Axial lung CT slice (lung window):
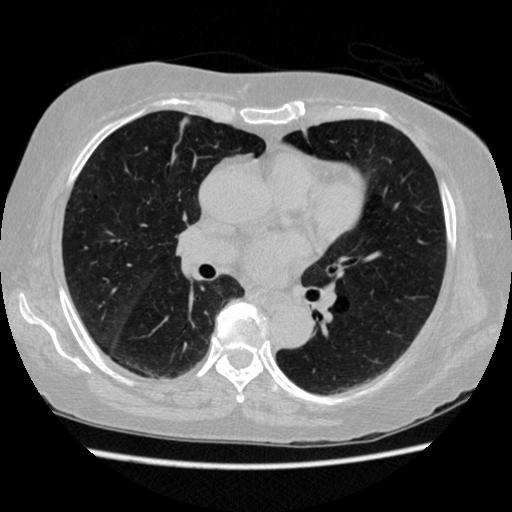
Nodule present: no